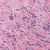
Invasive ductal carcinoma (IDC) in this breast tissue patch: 1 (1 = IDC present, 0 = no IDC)